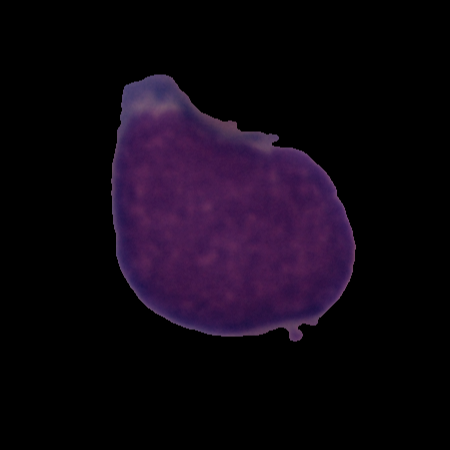
Label: healthy